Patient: sex M, age 69
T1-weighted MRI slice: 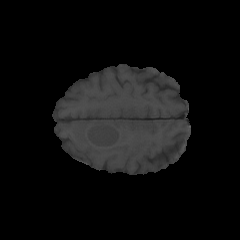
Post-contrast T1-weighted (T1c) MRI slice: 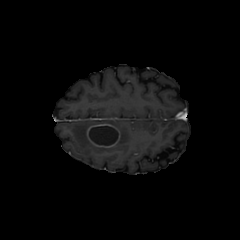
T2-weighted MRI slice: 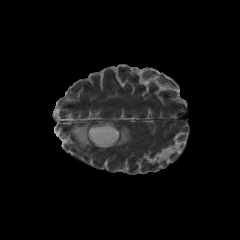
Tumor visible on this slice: yes
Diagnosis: Glioblastoma, IDH-wildtype
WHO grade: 4